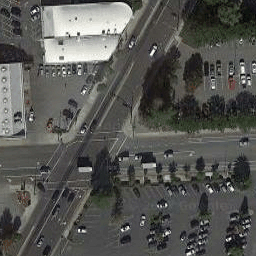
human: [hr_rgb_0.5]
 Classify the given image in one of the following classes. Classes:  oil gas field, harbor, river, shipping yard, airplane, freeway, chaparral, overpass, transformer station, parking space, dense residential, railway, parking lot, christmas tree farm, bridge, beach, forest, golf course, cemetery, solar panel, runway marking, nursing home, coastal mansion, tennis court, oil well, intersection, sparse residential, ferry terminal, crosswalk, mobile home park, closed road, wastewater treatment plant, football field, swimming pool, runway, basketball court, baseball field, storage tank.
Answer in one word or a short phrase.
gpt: intersection